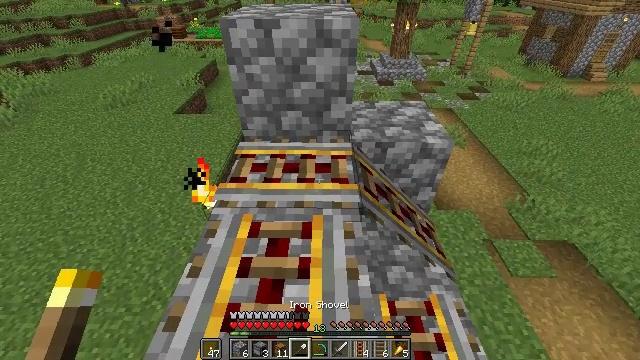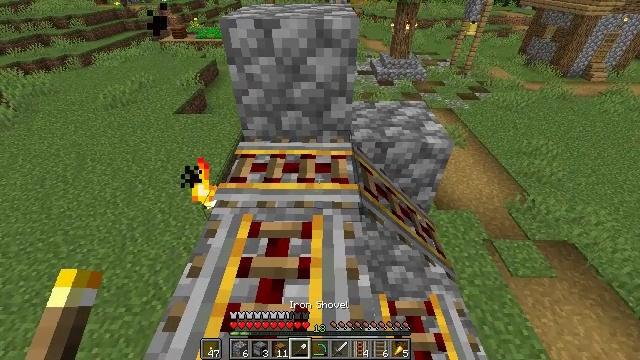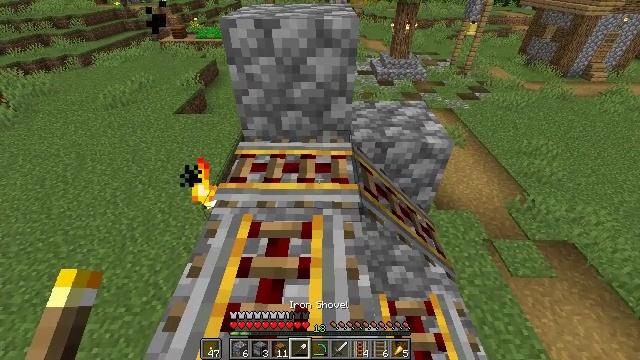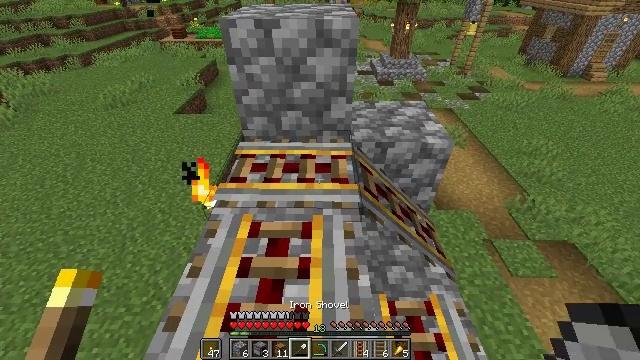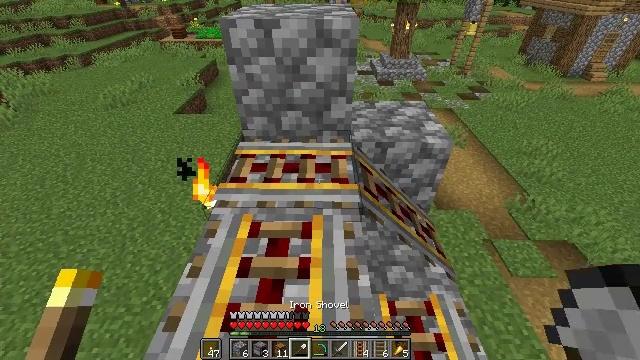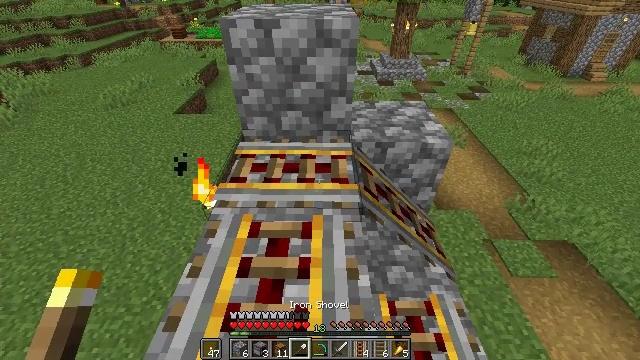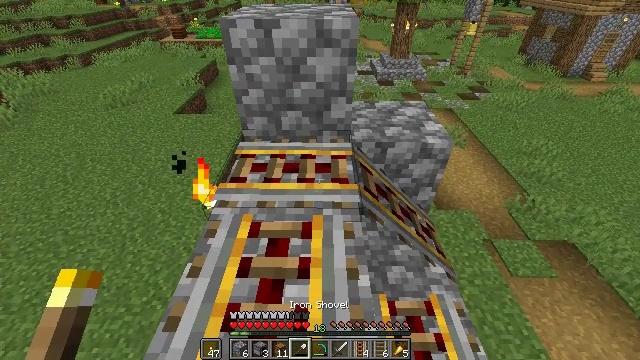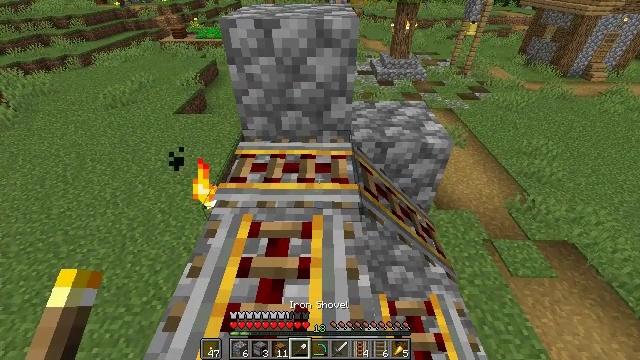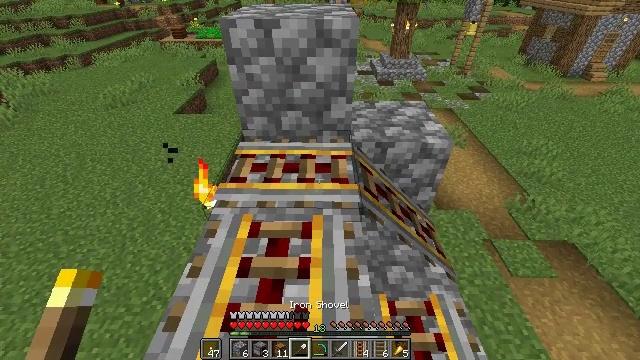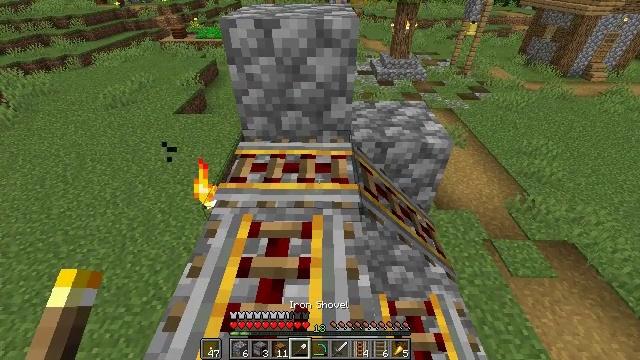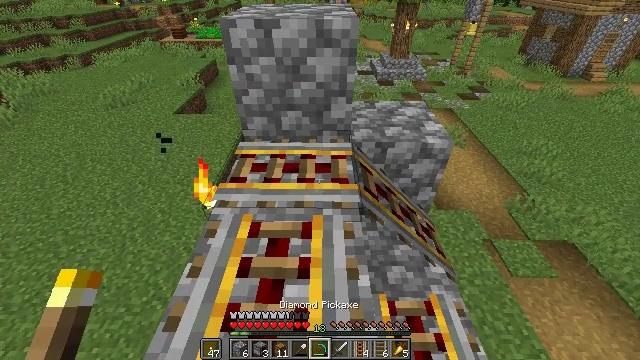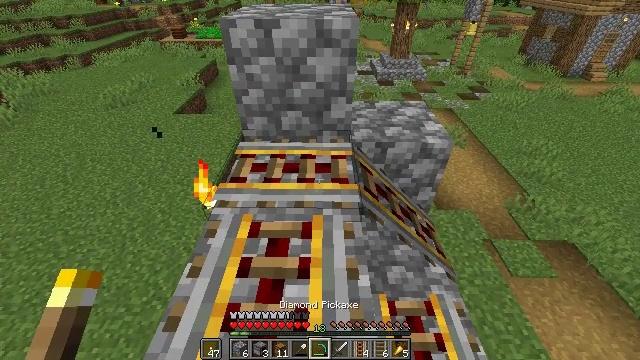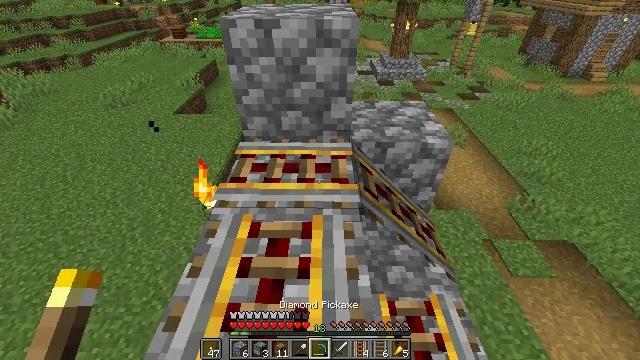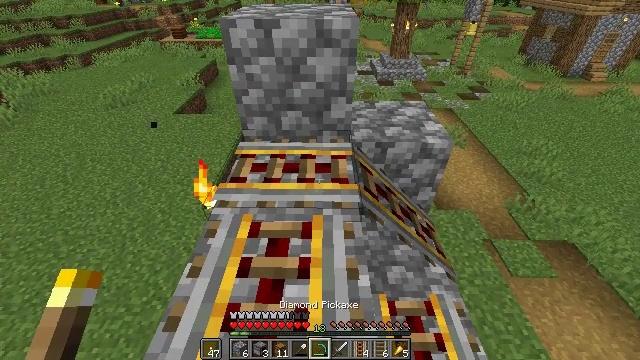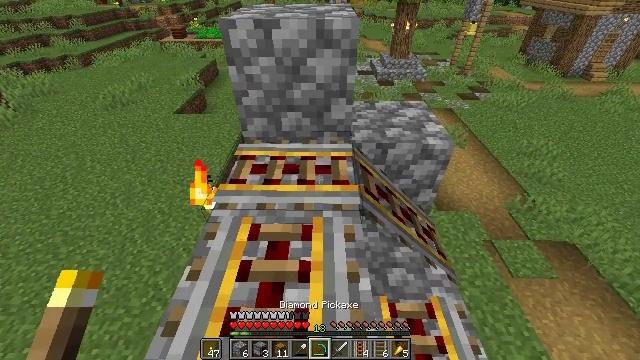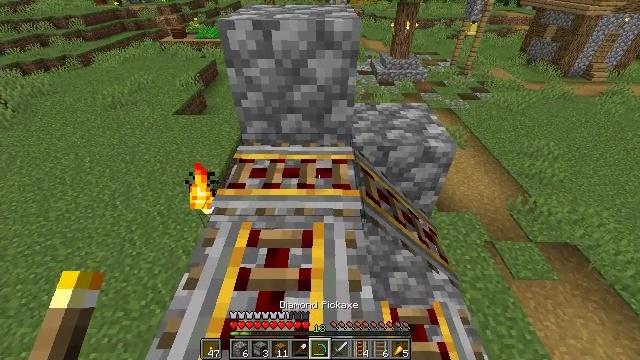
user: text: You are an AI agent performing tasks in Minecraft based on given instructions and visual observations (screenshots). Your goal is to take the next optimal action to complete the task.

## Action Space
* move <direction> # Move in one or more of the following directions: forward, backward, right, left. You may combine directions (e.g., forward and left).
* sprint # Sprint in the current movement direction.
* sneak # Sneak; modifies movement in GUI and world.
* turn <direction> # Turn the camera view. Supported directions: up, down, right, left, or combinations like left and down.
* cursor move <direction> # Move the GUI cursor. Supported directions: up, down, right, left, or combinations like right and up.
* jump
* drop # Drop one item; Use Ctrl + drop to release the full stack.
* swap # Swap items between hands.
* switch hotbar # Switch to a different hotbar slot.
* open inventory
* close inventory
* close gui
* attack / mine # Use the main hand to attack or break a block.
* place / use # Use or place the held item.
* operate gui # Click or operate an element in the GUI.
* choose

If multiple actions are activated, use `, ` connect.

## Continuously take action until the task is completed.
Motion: motion action
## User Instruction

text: Disassemble the powered rail from the track.
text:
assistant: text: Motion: sneak
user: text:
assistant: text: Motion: sneak
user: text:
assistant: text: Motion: sneak
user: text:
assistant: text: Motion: sneak
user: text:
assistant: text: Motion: sneak
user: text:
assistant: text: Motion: sneak
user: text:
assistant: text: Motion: sneak
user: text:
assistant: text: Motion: sneak
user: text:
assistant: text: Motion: sneak
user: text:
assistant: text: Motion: sneak
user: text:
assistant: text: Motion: sneak
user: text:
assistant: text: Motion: sneak
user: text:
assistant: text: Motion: sneak
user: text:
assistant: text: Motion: move forward, sneak
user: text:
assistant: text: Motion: move forward, sneak
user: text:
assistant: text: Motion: move forward, sneak
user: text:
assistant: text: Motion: move forward, sneak
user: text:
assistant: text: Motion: sneak
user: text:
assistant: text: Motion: sneak
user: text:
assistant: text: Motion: sneak, attack / mine
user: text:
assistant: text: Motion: sneak, attack / mine
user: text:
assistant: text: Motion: sneak, attack / mine
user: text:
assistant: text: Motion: sneak, attack / mine
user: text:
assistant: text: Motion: sneak, attack / mine
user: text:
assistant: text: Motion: sneak, attack / mine
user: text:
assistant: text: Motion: sneak, attack / mine
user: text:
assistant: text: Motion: sneak, attack / mine
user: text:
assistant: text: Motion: sneak, attack / mine
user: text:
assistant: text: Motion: sneak, attack / mine
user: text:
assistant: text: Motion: move forward, sneak